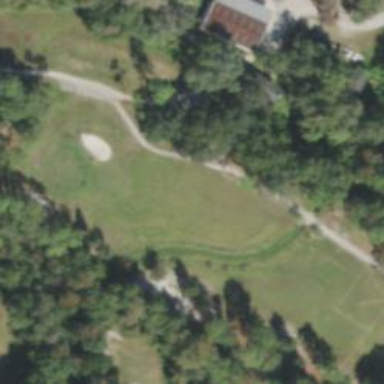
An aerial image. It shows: Path for both road and golf.